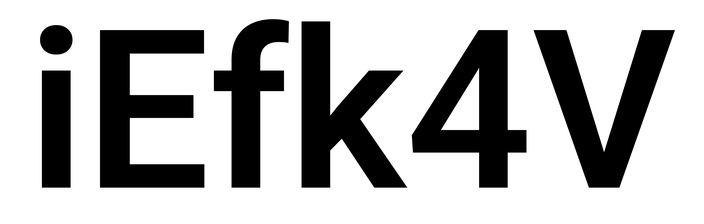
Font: Roboto_SemiBold